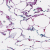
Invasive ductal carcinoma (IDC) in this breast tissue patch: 0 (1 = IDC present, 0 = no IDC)